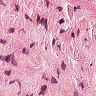
Metastatic tissue present: no